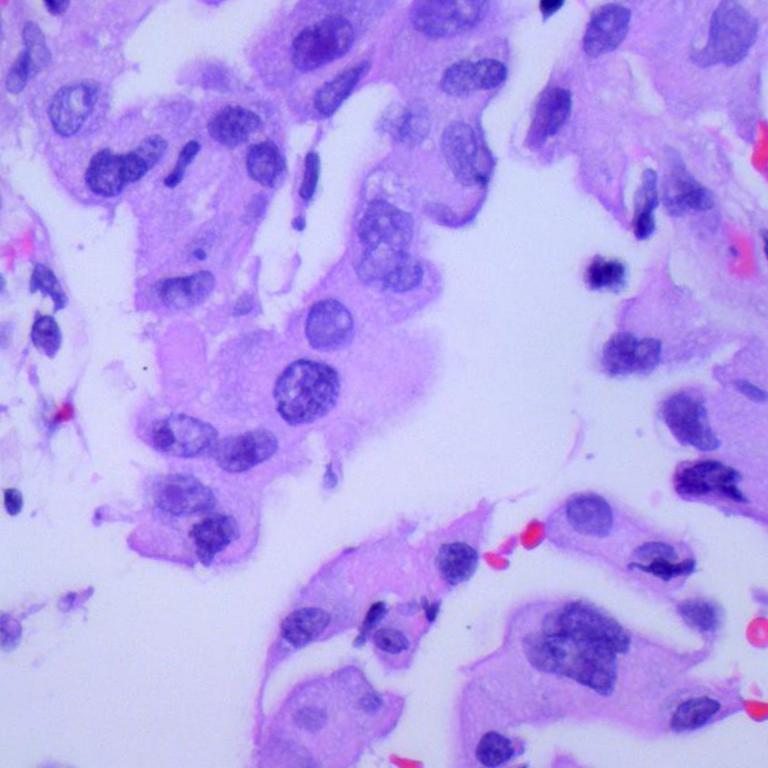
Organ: lung
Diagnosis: adenocarcinomas